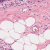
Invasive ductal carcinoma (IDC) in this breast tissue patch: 0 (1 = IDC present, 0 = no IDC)